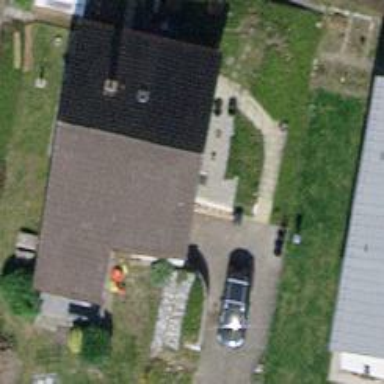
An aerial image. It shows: Detached building with gabled roof.